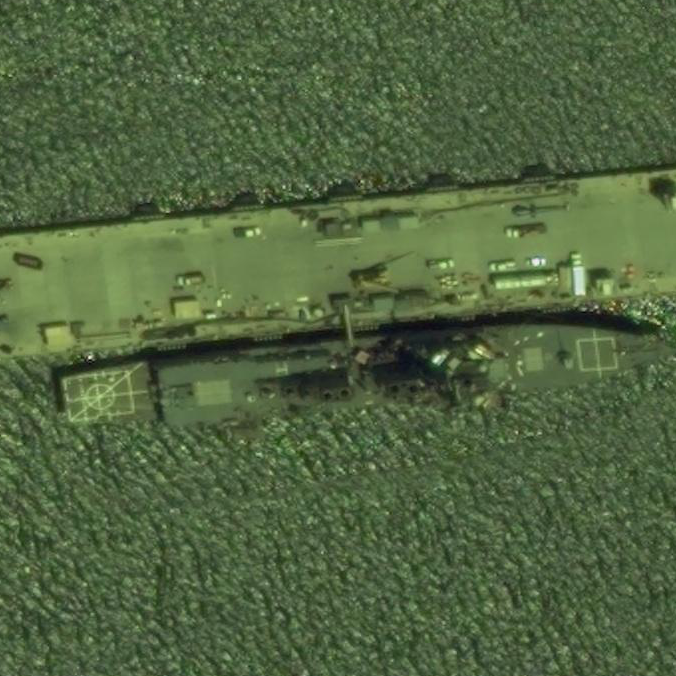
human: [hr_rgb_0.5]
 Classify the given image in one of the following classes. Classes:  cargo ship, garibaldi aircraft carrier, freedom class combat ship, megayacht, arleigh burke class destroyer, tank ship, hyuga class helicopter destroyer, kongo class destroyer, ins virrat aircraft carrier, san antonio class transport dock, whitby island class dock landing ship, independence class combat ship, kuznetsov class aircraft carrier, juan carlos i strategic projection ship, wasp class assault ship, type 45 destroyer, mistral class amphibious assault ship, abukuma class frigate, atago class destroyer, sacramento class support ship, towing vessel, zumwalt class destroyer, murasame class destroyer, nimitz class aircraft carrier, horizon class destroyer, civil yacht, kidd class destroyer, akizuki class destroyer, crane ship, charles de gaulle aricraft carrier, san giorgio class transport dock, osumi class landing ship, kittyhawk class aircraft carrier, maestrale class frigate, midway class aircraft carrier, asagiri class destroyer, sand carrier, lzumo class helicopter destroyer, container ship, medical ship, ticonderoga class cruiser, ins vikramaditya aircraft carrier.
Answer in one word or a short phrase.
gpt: Arleigh Burke class destroyer